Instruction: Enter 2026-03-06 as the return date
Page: home
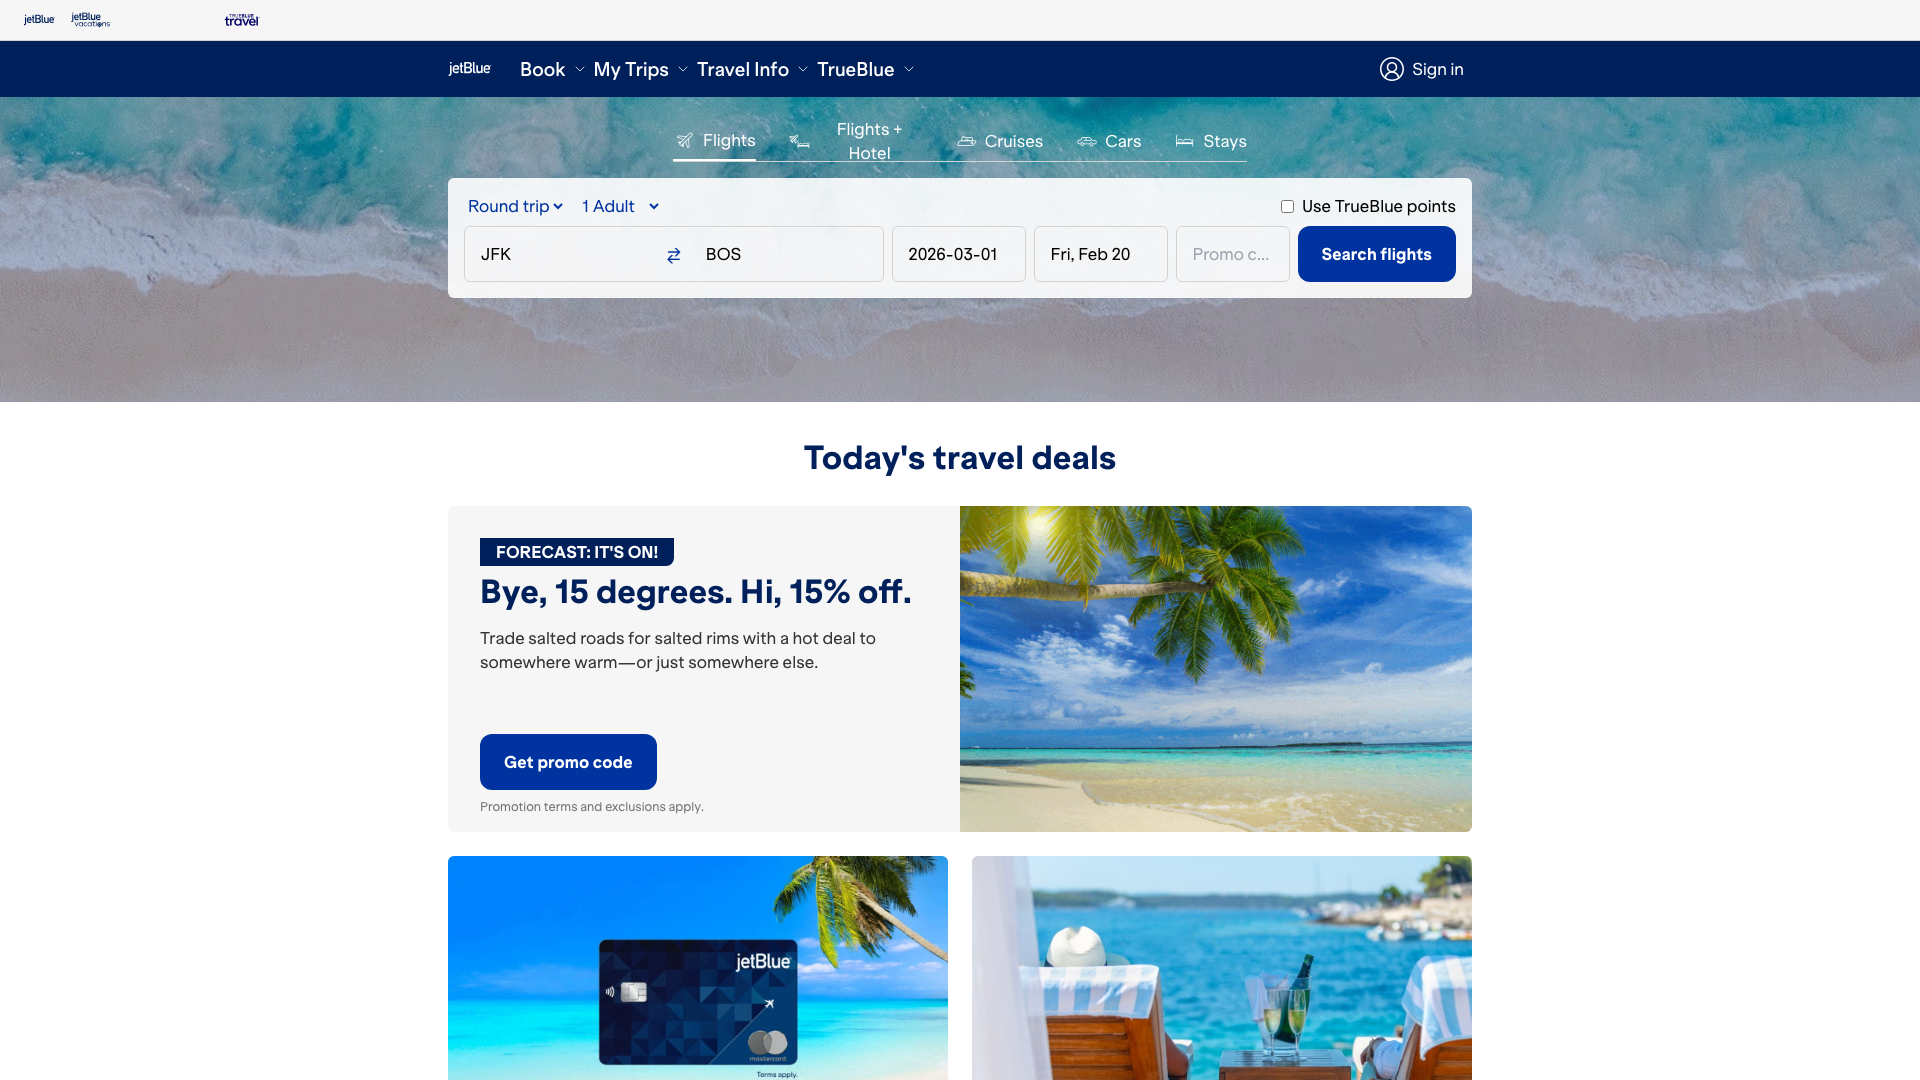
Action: type